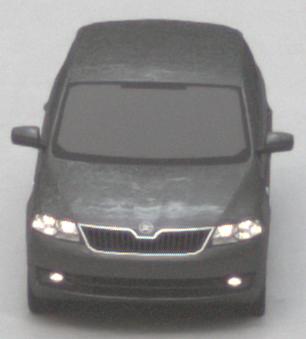
Make: Skoda
Model: Rapid Spaceback 1.2 TSI
Detailed model: Rapid Spaceback
Model produced from: 2013/10
Model produced until: 2015/04
Doors: 5
Color: gray
Road condition: dry road
Daytime: sunrise or sunset
Contrast: medium contrast